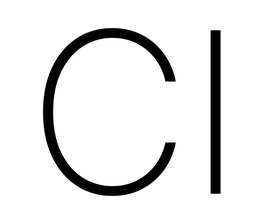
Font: Inter_ExtraLight